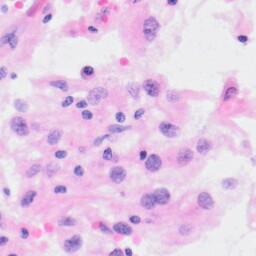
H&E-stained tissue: Kidney